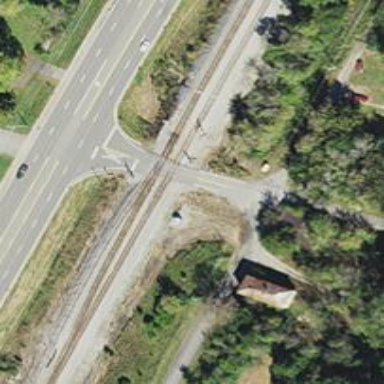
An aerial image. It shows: Level crossing on the railway with lights.